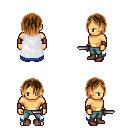
a pixel art fantasy rpg character, male body template, human, tanned skin, white trimmed cape, teal pants, brown bangs hairstyle, leather bracers, brown shoes, dagger, four views (front, back, left, right), 2x2 character sprite sheet, small pixel art, hard edges, no anti-aliasing